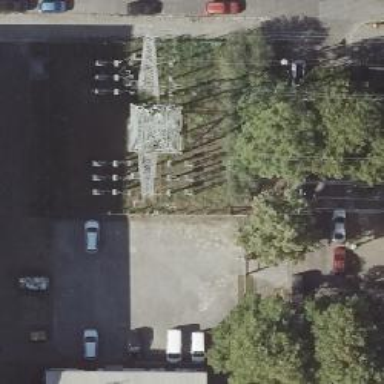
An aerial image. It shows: Three cables of power line.